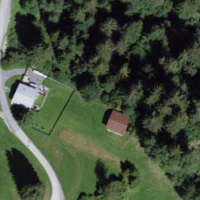
EUNIS habitat code: 43
Species observed at this site:
Lasiommata megera
Lysandra bellargus
Lysandra coridon
Erebia aethiops
Bombus soroeensis